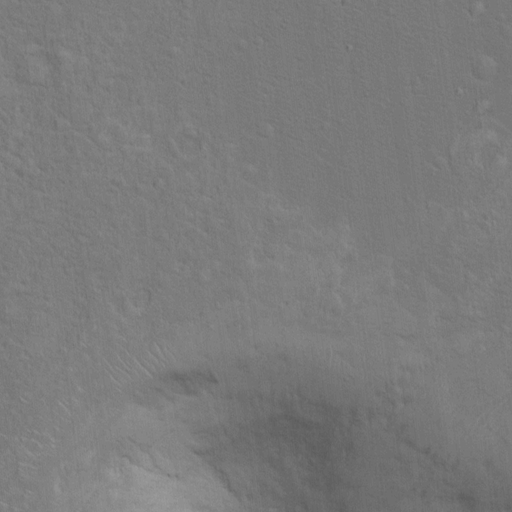
Classes present: Background, Cone